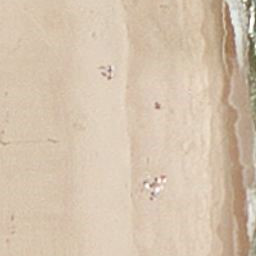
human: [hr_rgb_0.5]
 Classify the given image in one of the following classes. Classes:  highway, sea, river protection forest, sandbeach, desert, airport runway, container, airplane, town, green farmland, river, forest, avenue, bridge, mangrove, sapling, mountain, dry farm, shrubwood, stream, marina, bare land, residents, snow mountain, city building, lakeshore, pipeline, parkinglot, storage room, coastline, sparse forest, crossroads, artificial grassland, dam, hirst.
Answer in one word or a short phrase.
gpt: sandbeach